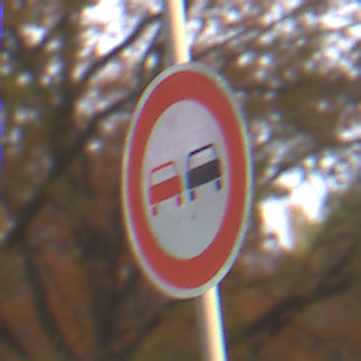
Verkehrszeichen: Ueberholverbot
Umgebung: Outdoor, Nature
Tageszeit: Midday
Wetter: Overcast
Licht: Natural
Jahreszeit: Autumn
Kontrast: LowContrast